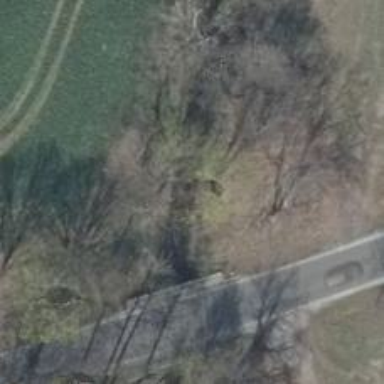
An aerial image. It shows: Culvert tunnel.